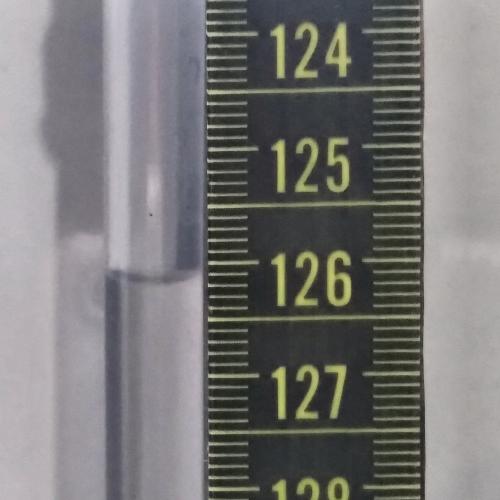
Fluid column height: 126.1 cm